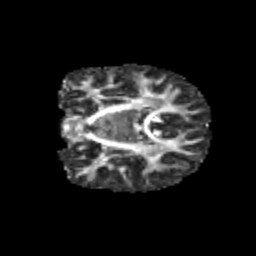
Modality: FA
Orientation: coronal
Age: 9
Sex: female
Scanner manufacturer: siemens
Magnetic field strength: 3 T
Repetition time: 3.8 s
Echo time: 0.07 s